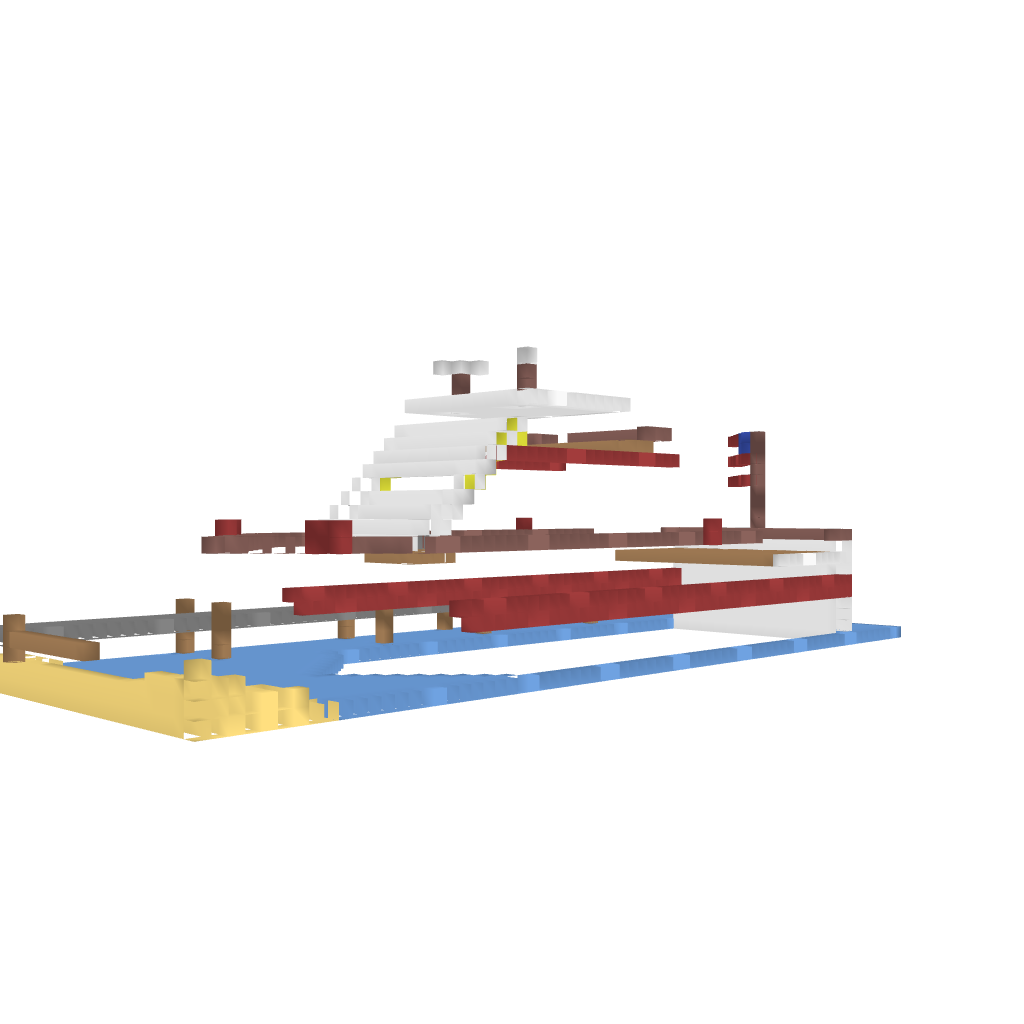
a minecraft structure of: medium size yacht bad low quality